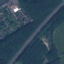
Label: Highway